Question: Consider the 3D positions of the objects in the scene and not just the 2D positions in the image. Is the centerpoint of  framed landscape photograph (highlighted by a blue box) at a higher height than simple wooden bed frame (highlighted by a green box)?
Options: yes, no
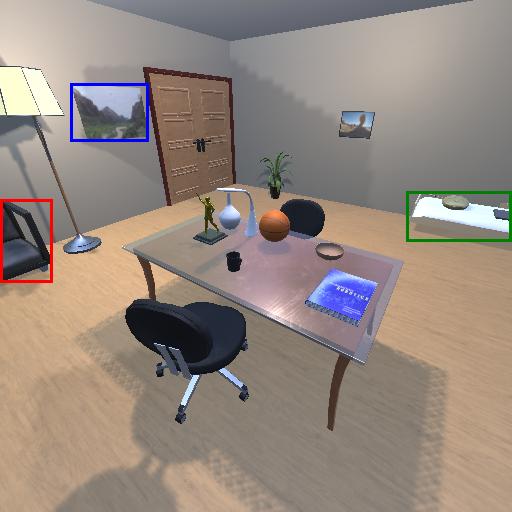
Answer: yes